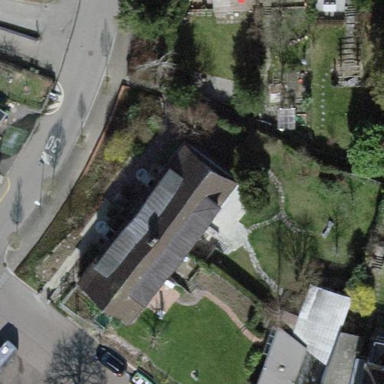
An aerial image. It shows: Building with tiled roof.